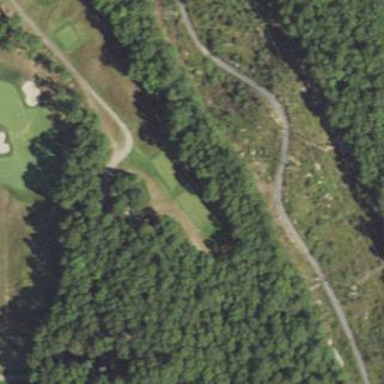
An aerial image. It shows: Golf rough area.